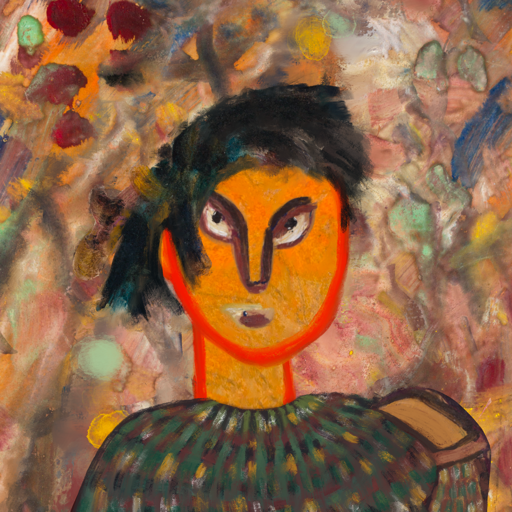
Background: Mother_And_Son_Mother, Head And Neck Front: Sisters, Face Front: After_Raid, Bust: After_Raid, Hair Front: Pipe, Head Accessory: Blank, Second Necklace: Blank, Necklace: Blank, Baby: Blank